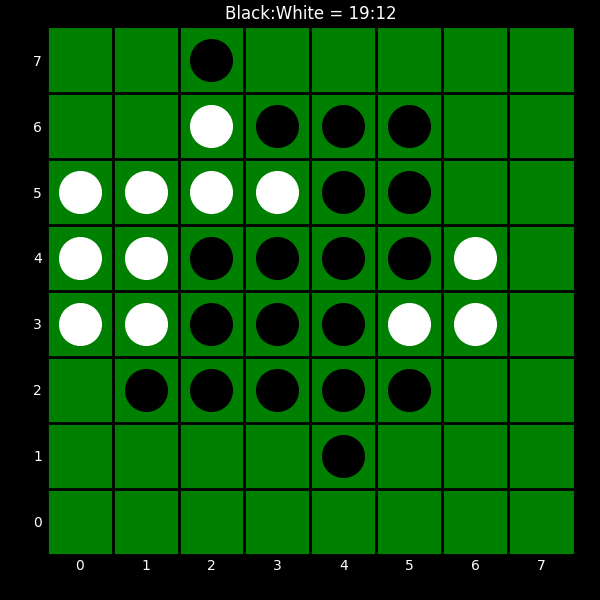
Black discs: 19
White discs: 12